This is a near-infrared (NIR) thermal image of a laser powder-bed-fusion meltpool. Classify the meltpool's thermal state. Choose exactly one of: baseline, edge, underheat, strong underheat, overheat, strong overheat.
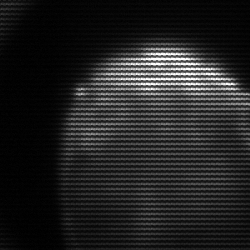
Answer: edge